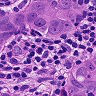
Metastatic tissue present: yes